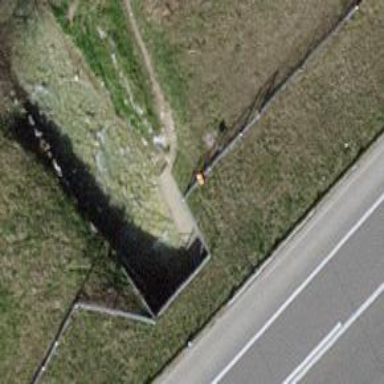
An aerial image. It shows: Road with steps.